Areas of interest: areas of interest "Wenzhou University (Northern Campus) Soccer Field"
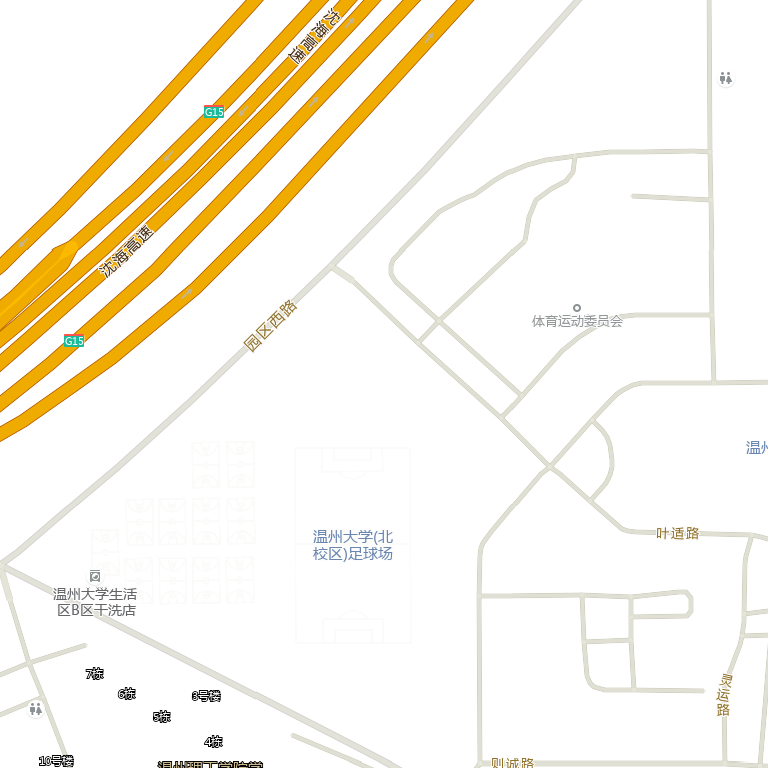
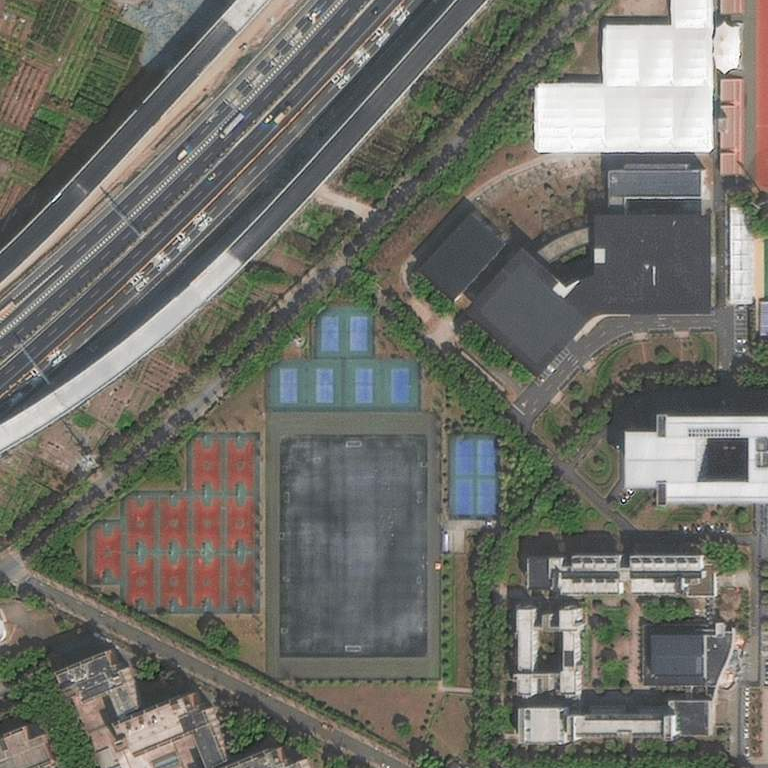